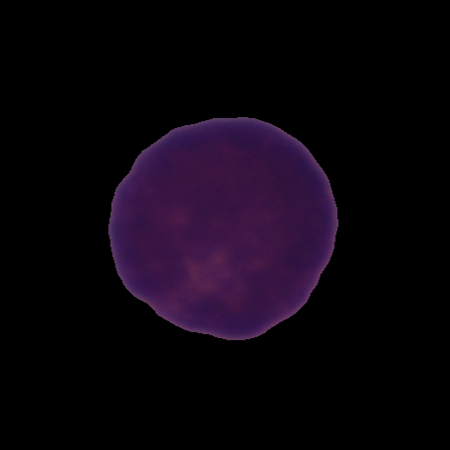
Label: healthy